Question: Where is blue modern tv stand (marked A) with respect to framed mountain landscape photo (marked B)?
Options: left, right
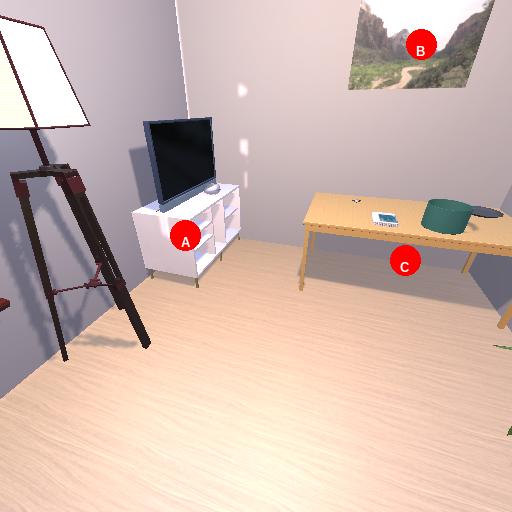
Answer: left